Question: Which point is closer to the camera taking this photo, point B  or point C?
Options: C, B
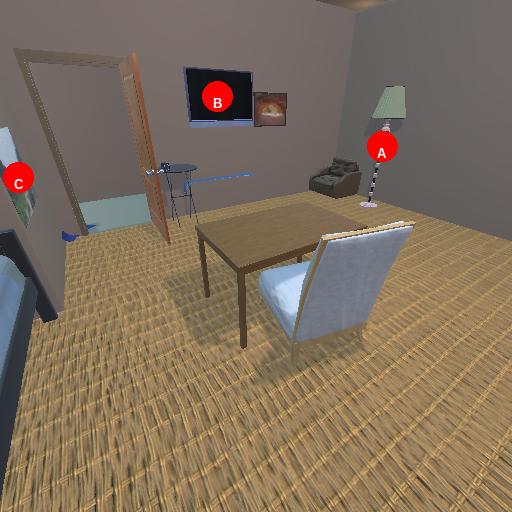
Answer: C